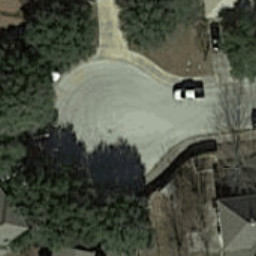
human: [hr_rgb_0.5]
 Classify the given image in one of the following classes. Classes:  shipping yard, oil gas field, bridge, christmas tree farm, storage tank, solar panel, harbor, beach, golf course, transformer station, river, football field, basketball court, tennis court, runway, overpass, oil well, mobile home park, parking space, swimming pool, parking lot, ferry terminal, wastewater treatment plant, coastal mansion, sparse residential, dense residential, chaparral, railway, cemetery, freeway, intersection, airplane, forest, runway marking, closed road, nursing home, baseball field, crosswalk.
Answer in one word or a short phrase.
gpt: closed road